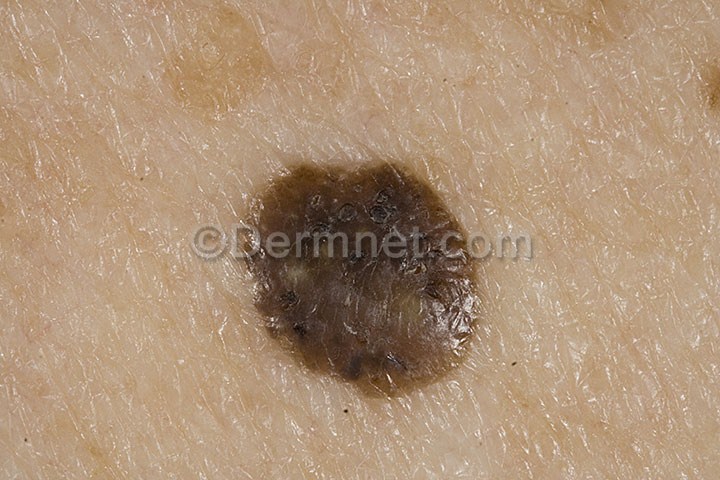
Disease: Seborrheic Keratoses and other Benign Tumors